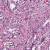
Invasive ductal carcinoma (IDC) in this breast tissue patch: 1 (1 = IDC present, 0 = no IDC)